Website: crate-barrel
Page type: customer-info-address
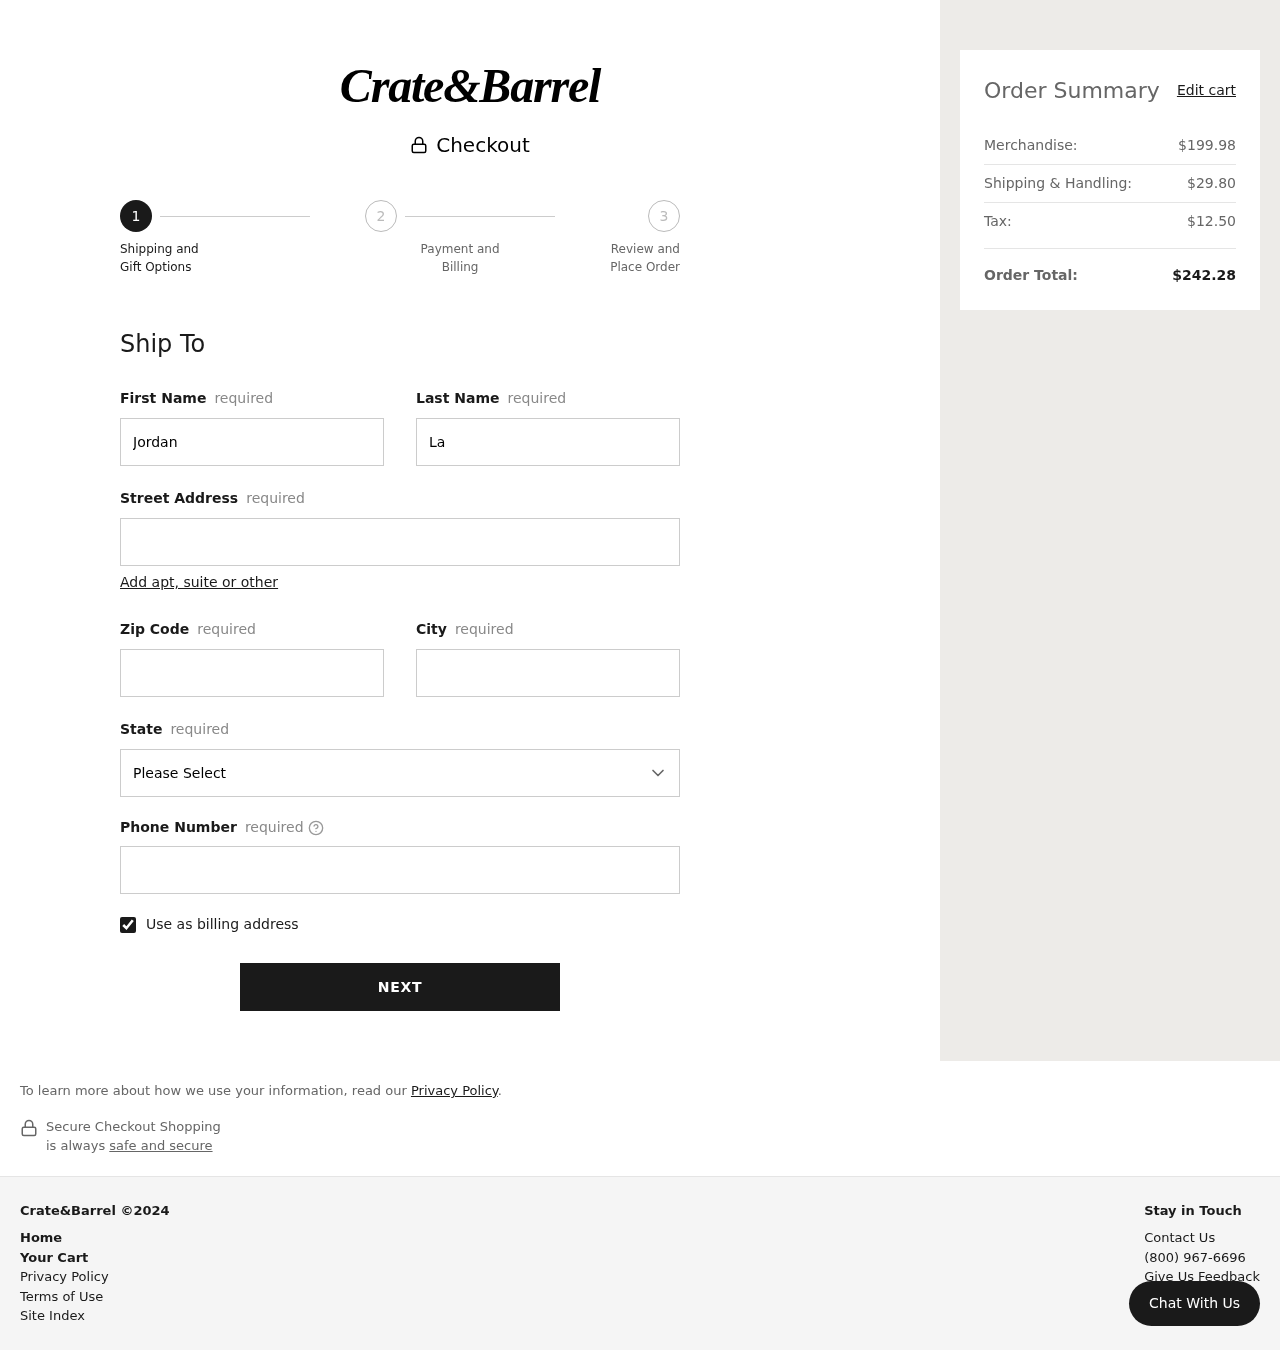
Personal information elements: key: PII_CITY
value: North Stephanieview
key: PII_FIRSTNAME
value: Jordan
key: PII_LASTNAME
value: Larson
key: PII_PHONE
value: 3292065630
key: PII_POSTCODE
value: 17062
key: PII_STATE
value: South Dakota
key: PII_STREET
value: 920 Carolyn Keys Suite 819
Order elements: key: ORDER_SUBTOTAL
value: $199.98
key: ORDER_SHIPPING_COST
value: $29.80
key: ORDER_TAX
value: $12.50
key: ORDER_TOTAL
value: $242.28